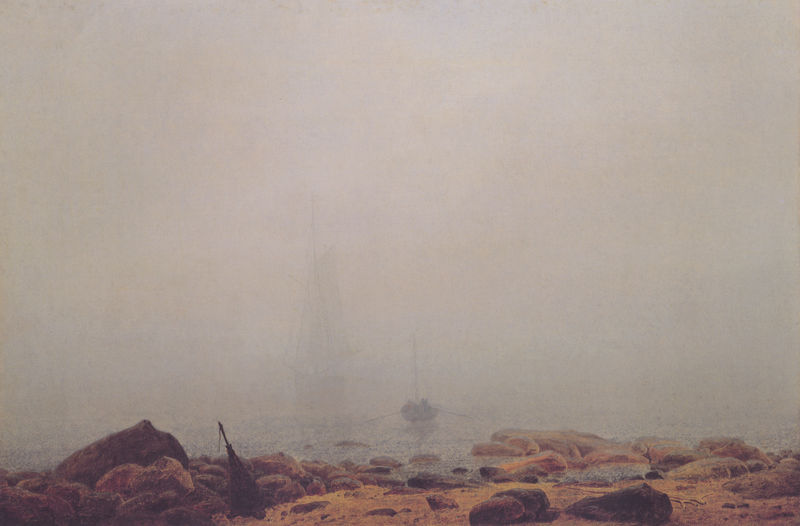
Titel: Nebel
Künstler: Caspar David Friedrich
Standort: Wien
Institution: Österreichische Galerie im Belvedere
Schlagwörter: blau, felsen, gemälde, gestein, himmel, meer, schatten, wasser, weiß, wolken, gelb, landschaft, ocker, sand, see, ufer, braun, grau, licht, vordergrund, beige, stein, steine, tod, öl, erde, ferne, horizont, morgen, nass, natur, spiegelung, weite, einsam, gewässer, land, boot, boote, paddel, ruder, küste, ruhig, schiff, schiffe, segel, strand, ruhe, mast, segelschiff, dunst, nebel, herbst, masten, stille, friedrich, romantik, abfahrt, atlantik, dampf, flut, seestück, wetter, ruderboot, ruderer, rudern, umriss, bucht, unscharf, regen, diesig, neblig, gestade, gespenst, trüb, verschwommen, romantisch, wrack, anker, caspar david friedrich, schemen, david, gestrandet, boje, bott, landen, feucht, dreimaster, eisig, strandgut, caspar, padel, landgang, ufe, timmung, casper, cinoewöcjwecäw, cjoir vrvureäv9äeruv, cjwiejwe9cu9uwäeä, jciojcjäwec, jeicjwejwjwä, jwrc, ofowecjfwöeo, tide, stone, beach, s, trees, nebel see, ship, schlechte sicht